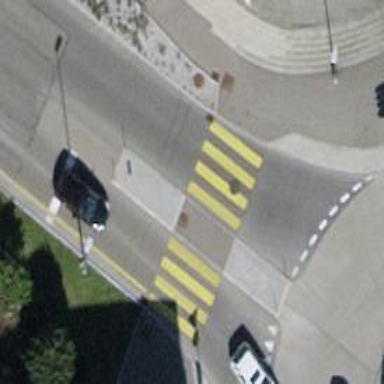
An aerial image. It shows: Uncontrolled crossing with central island on the road.